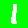
Digit: 1